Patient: sex F, age 82
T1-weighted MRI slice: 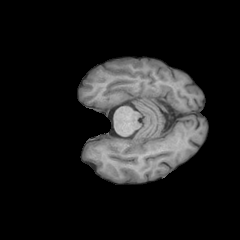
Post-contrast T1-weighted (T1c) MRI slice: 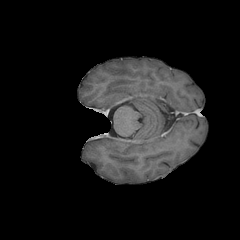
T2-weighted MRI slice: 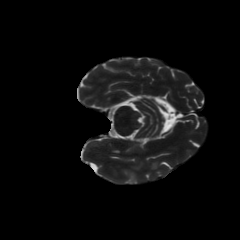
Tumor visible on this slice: yes
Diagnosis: Glioblastoma, IDH-wildtype
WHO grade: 4